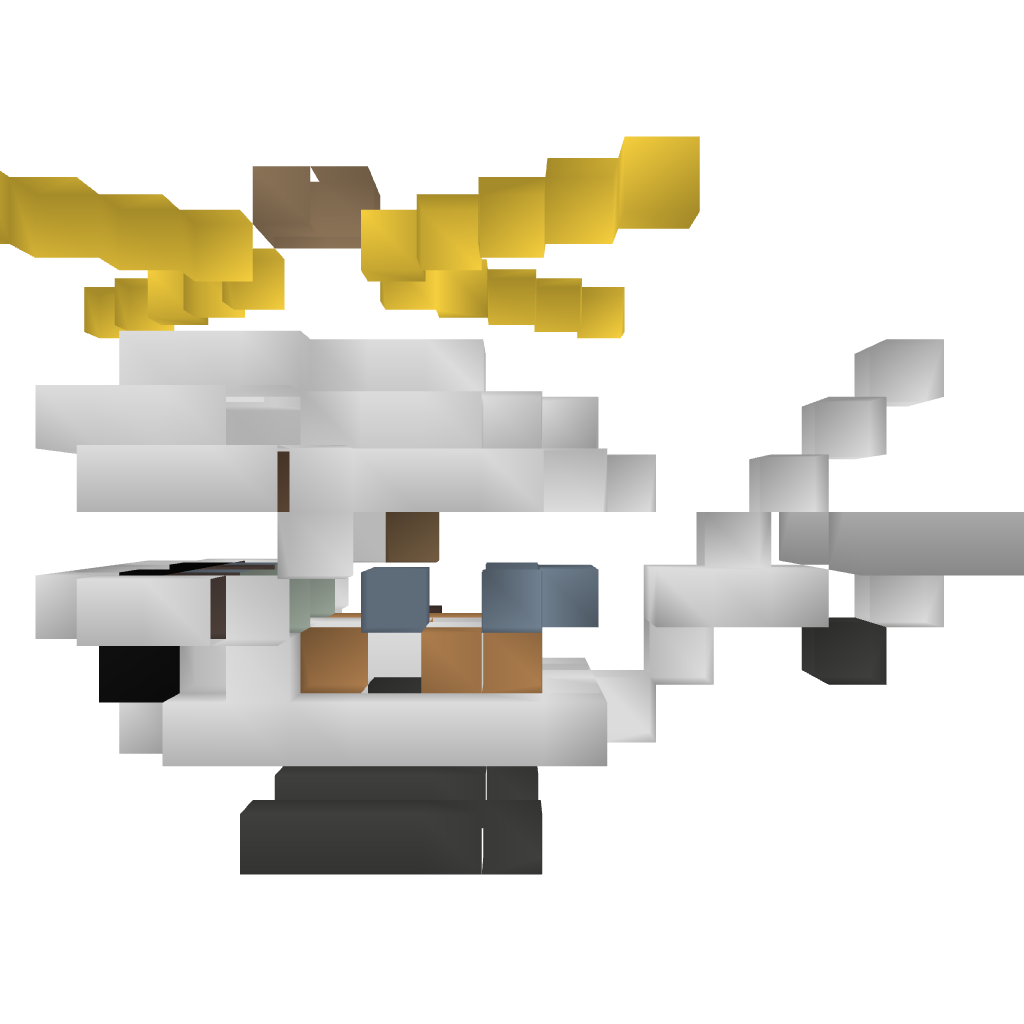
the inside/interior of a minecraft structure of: Helicopter